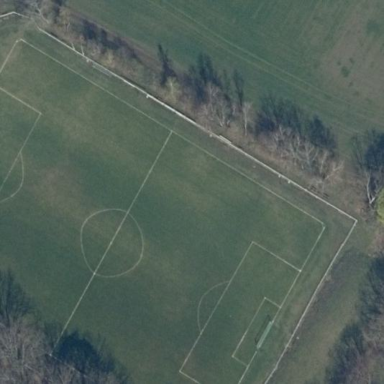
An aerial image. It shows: Soccer pitch for leisureland activities.